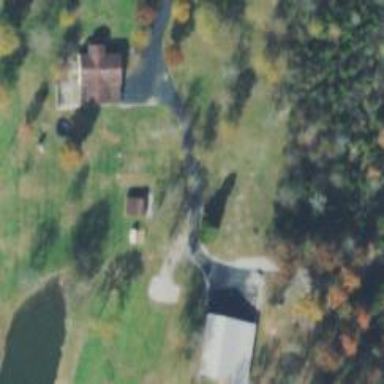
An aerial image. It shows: Driveway.